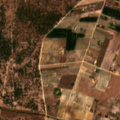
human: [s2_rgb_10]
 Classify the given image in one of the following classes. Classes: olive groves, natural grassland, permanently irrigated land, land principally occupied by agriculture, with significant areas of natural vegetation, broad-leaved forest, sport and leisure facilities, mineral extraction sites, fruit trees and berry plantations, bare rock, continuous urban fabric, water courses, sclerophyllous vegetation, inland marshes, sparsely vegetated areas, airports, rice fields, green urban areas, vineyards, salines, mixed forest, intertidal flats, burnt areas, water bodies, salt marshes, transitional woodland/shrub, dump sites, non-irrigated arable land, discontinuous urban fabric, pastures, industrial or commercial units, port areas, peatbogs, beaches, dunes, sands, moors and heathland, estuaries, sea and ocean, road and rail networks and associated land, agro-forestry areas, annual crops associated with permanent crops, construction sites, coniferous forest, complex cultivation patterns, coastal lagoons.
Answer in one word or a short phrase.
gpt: permanently irrigated land, complex cultivation patterns, broad-leaved forest